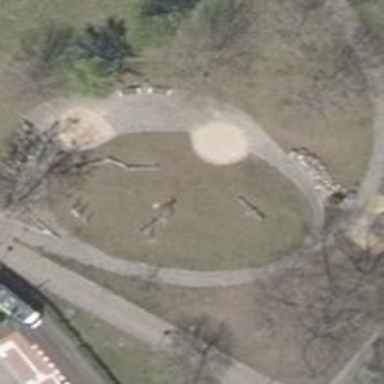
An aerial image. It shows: Playground with swings.